Aerial crown-view tile of a tropical tree (Barro Colorado Island, Panama), acquired 20240716:
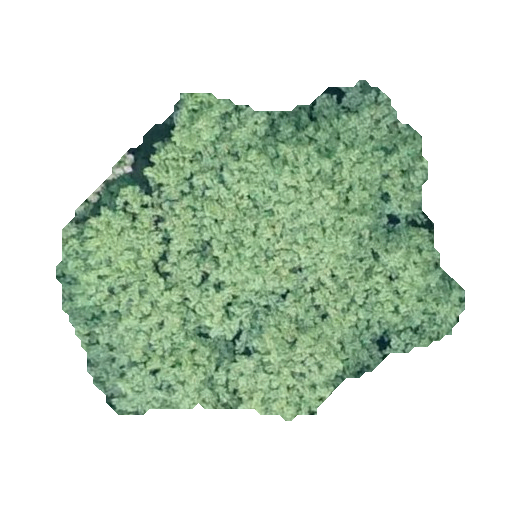
Species: Apeiba membranacea
GBIF accepted scientific name: Apeiba membranacea
Crown area: 155.765 m²